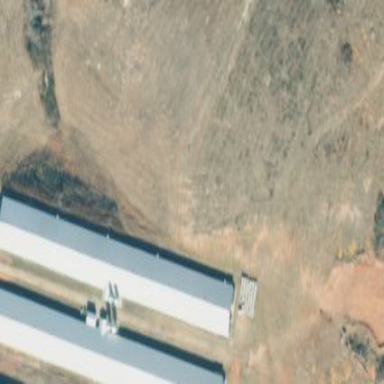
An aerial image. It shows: Poultry house.